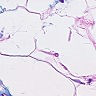
Metastatic tissue present: no